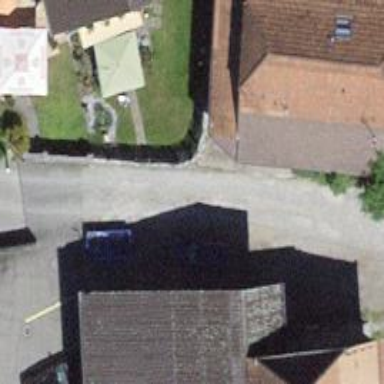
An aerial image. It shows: Residential road with asphalt surface.